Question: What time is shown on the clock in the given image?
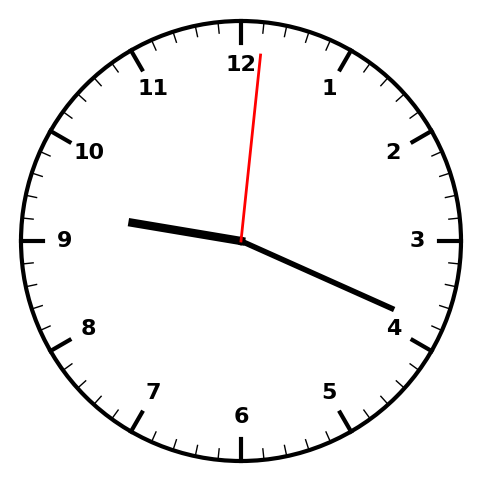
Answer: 09:19:01